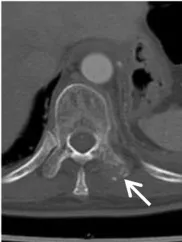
CT and MRI of a 49-year-old female patient with mediastinal EHE before the second treatment. (F) The CT indicated a local ruin of the left transverse process of the 10th thoracic vertebra (arrow).
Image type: radiology (ct)